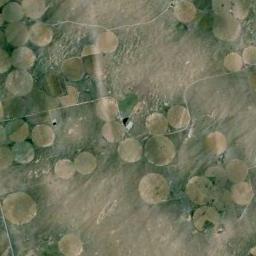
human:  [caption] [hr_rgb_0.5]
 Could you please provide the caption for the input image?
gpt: There are many bare circle farmland .

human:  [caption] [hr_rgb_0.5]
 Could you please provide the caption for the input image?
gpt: Many yellow-brown circular farms of different sizes, Including semicircles and irregular circles .

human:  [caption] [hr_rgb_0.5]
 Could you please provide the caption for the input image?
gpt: Many khaki circular farmlands with different radii are on the wasteland .

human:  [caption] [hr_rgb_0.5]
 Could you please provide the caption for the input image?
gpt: There are round fields in different areas .

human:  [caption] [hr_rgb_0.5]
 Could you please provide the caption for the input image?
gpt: There are dozens of yellow circular farmlands of different sizes distributed irregularly .